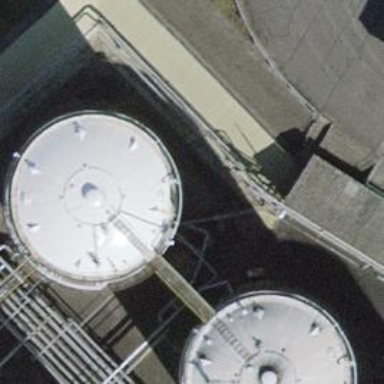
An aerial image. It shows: Storage tank building.